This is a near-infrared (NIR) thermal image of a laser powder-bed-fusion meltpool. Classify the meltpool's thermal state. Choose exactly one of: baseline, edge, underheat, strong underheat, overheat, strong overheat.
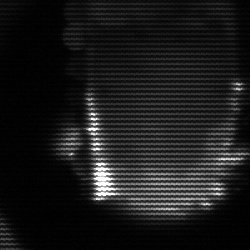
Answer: baseline